Question: I am using WPF ComboBox to populate a list of countries as following:

Inside ComboBox I have a VirtualizingStackPanel that contains an image and a TextBlock:
'''
<ComboBox.ItemTemplate>
<DataTemplate>
<VirtualizingStackPanel Orientation="Horizontal">
<Image Width="30" Height="30" Margin="0" Source="{Binding code, Converter={StaticResource ImageComboBoxConverter}}" VerticalAlignment="Center"/>
<TextBlock Margin="5" Text="{Binding country_Text}"/>
</VirtualizingStackPanel>
</DataTemplate>
</ComboBox.ItemTemplate>
'''
I am using a simple converter for DataBinding to retrieve my flag files.
The problem is, the list takes around good 3-4 seconds to populate. Can I apply some kind of buffering or caching technique for images to load faster?
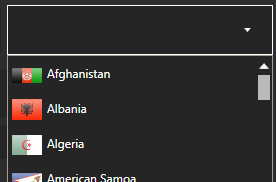
Answer: You need to virtualize the 'ComboBox.ItemsPanel', not the '.ItemTemplate'. The 'ItemsPanel' is the panel used to display all controls, while the 'ItemTemplate' is used to display each control.
All the Virtualized StackPanel does is not render items which are not visible. Instead, it only renders visible items (plus a few extras for a scroll buffer), and will replace the data behind each item as you scroll. So using it to display each individual item is useless, and you need to instead use it as the panel to display all items.
Your code should probably look something like this :
'''
<ComboBox ItemsSource="{Binding Countries}">
<ComboBox.ItemsPanel>
<ItemsPanelTemplate>
<VirtualizingStackPanel />
</ItemsPanelTemplate>
</ComboBox.ItemsPanel>
<ComboBox.ItemTemplate>
<DataTemplate>
<StackPanel Orientation="Horizontal">
<Image Width="30" Height="30" Margin="0" Source="{Binding code, Converter={StaticResource ImageComboBoxConverter}}" VerticalAlignment="Center"/>
<TextBlock Margin="5" Text="{Binding country_Text}"/>
</StackPanel >
</DataTemplate>
</ComboBox.ItemTemplate>
</ComboBox>
'''
You may also need to add one or all of these properties to the '<ComboBox>' tag too.
'''
<ComboBox VirtualizingStackPanel.IsVirtualizing="True"
VirtualizingStackPanel.VirtualizationMode="Recycling"
ScrollViewer.CanContentScroll="True" ...>
'''